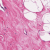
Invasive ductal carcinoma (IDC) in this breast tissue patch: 0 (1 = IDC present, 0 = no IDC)